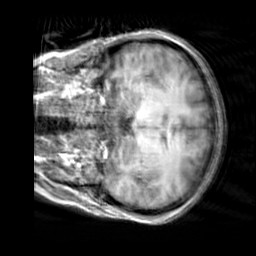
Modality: T1w
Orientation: coronal
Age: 23
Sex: female
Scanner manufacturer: siemens
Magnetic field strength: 3 T
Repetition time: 2.3 s
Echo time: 0.00303 s